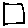
Label: square